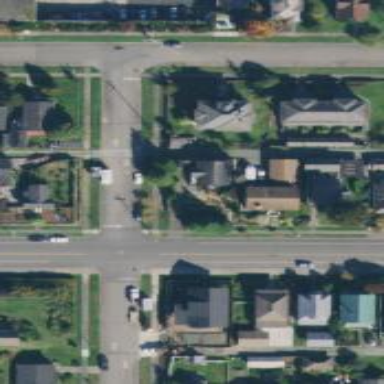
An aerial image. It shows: Alleyway designated as service road.